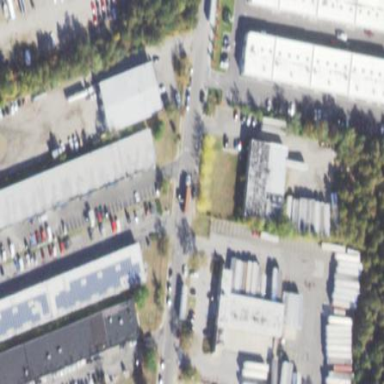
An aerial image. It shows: Warehouse building.